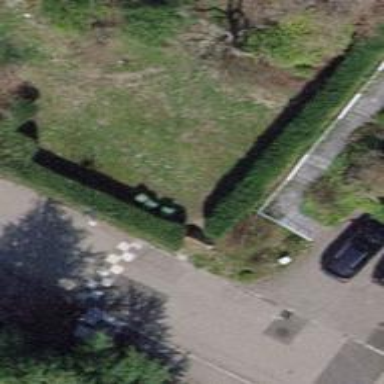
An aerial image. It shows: Hedge acting as barrier.